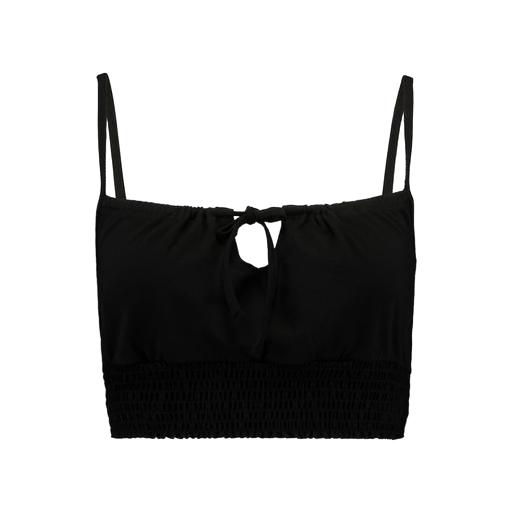
bralette top, black crop top, black abigail twist front crop top, white background